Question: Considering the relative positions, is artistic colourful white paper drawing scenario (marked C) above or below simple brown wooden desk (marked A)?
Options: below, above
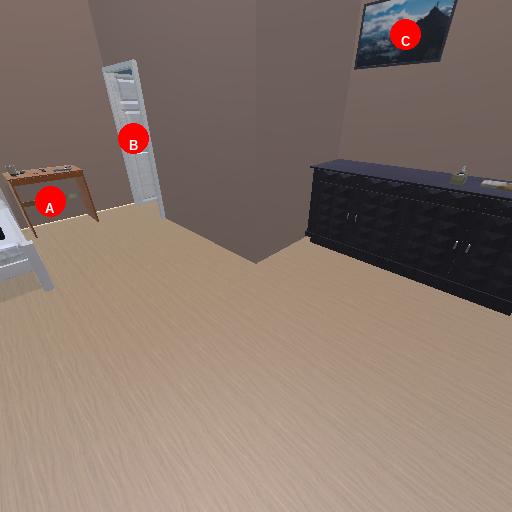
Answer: below